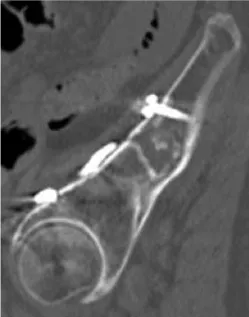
Post-operative computed tomography sagittal views. 19 months after surgery reveal that union occurred between 12 and 19 months post-operatively.
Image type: radiology (ct)